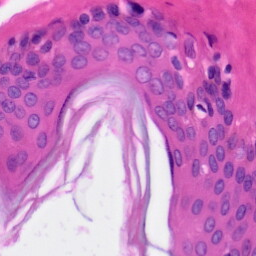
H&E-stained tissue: Skin